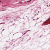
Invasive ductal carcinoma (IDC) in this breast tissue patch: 0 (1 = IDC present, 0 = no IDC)